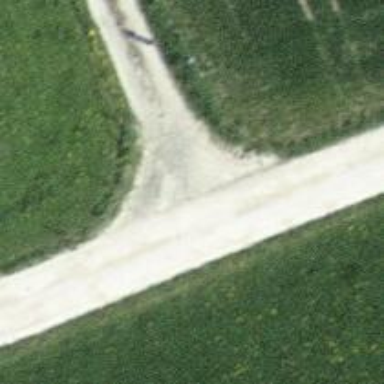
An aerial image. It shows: Agricultural vehicle track with grade 3 surface.